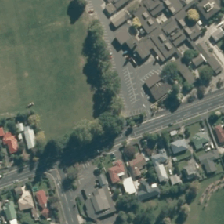
Land cover: urban_parkland